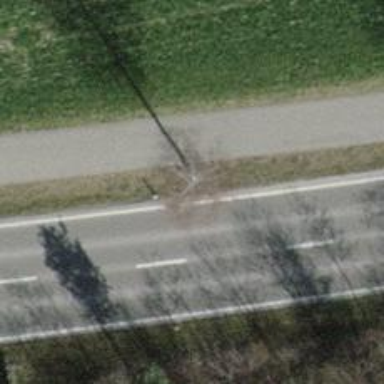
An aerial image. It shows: Tree-lined avenue.